Field crop: maize
Growth stage: 2
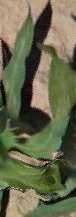
Species: maize